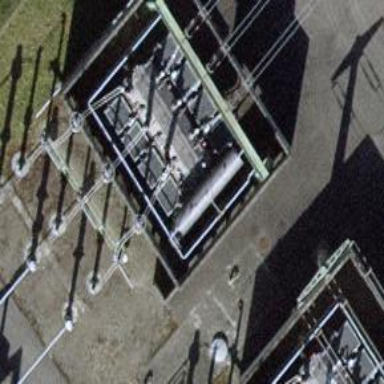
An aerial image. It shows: Transformer.